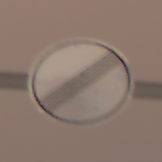
Verkehrszeichen: EndeSaemtlicherBegrenzungen
Umgebung: Outdoor, Urban
Tageszeit: Night
Wetter: Overcast
Licht: Artificial
Jahreszeit: Winter
Kontrast: MediumContrast